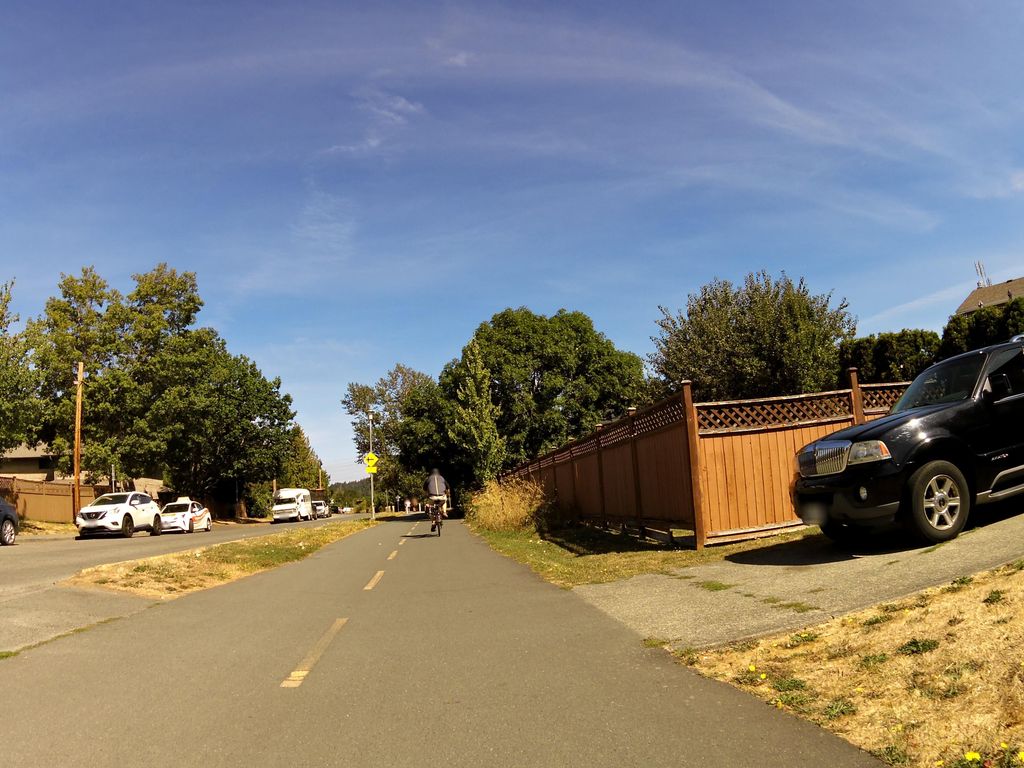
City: victoria